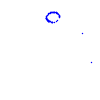
Particle: proton